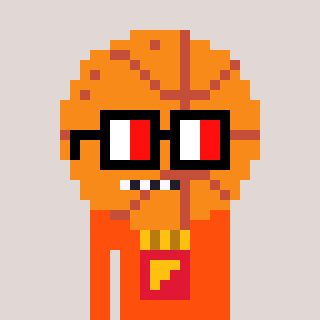
a pixel art character with square glasses with black frames and red eyes, a basketball-shaped head and a orange-colored body on a warm background